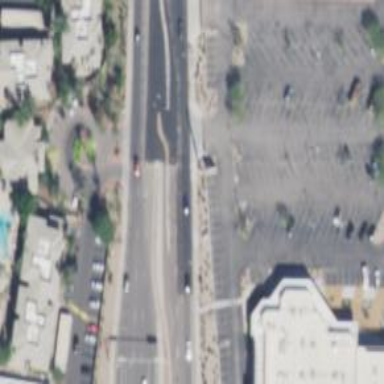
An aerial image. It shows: Secondary link road with asphalt surface.